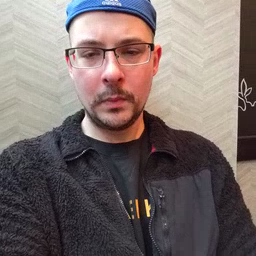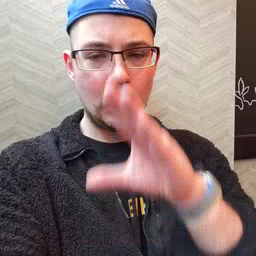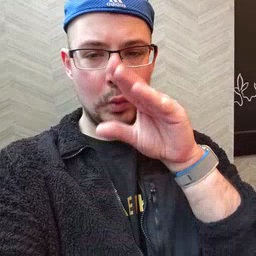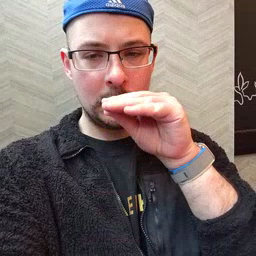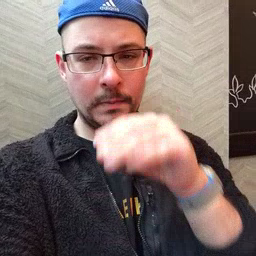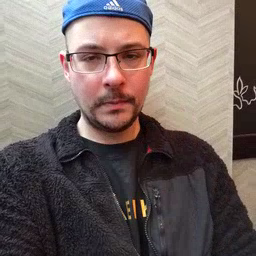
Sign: goose